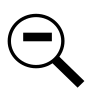
Cursor type: zoom_out
OS/theme: linux-apple-cursor
Variant: black